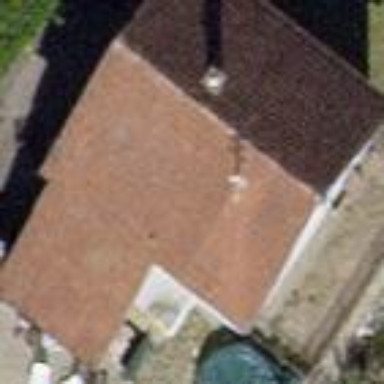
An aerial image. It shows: Building with tile roof.